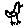
Label: bird